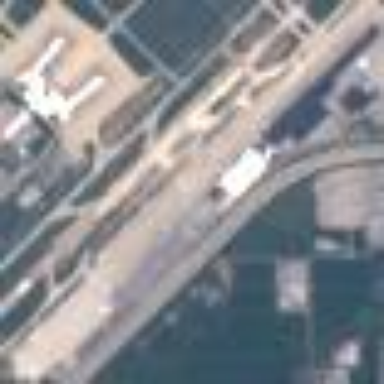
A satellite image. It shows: Concrete apron at the airport.